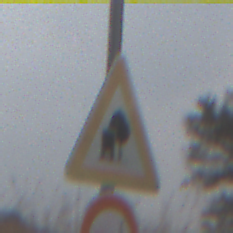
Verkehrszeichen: UnzureichendesLichtraumprofil
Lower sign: VerbotUeberholenEinspurigeFahrzeuge
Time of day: MorningAfternoon
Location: Outdoor (Nature)
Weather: Overcast
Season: NotSpecified
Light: Natural